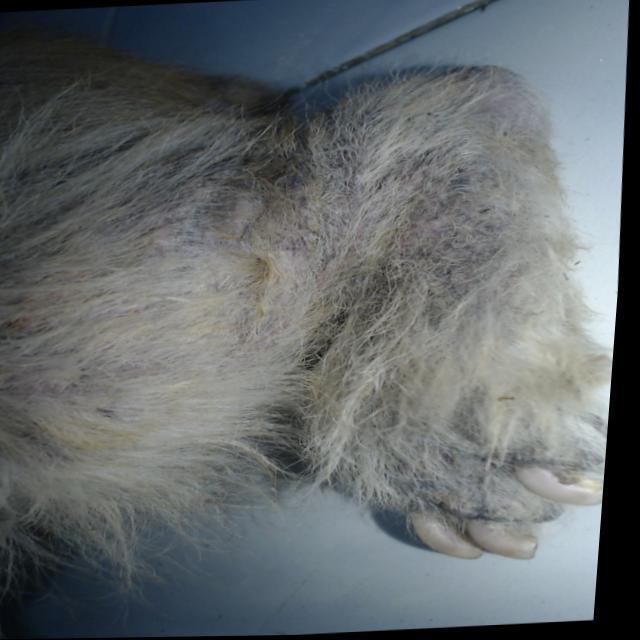
Canine demodicosis (Demodex mange) — caused by Demodex canis mites. Presents with alopecia, follicular papules, pustules, and comedones. Often localized on face and forelimbs.